Question: I have this page:
<URL>
In Chrome all is well but look as displayed in Firefox.

'''
<div class="social" style="float:right">
<div id="facebook"></div>
<div id="twitter"></div>
<div id="link"></div>
</div>
'''
'''
.pozitie{position: absolute;top: 200px;left: 39;color:#f9f9f9;"}
/* IMAGINI HOVER SOCIAL MEDIA */
#facebook {
background-image: url("http://placehold.it/26x26");
width:26px;
height:26px;
float:left;
margin-right:5px;
}
#facebook:hover {
background-image: url("http://placehold.it/26x26");
}
#link{
background-image: url("http://placehold.it/26x26");
width:26px;
height:26px;
float:left;
}
#link:hover {
background-image: url("http://placehold.it/26x26");
}
#twitter{
background-image: url("http://placehold.it/26x26");
width:26px;
height:26px;
float:left;
margin-right:5px;
}
#twitter:hover {
background-image: url("http://placehold.it/26x26");
}
'''
'''
<div class="social" style="float:right">
<div id="facebook"></div>
<div id="twitter"></div>
<div id="link"></div>
</div>
'''
I tried to clean the cache but nothing has changed.
Does anyone have any idea where this problem occurs?
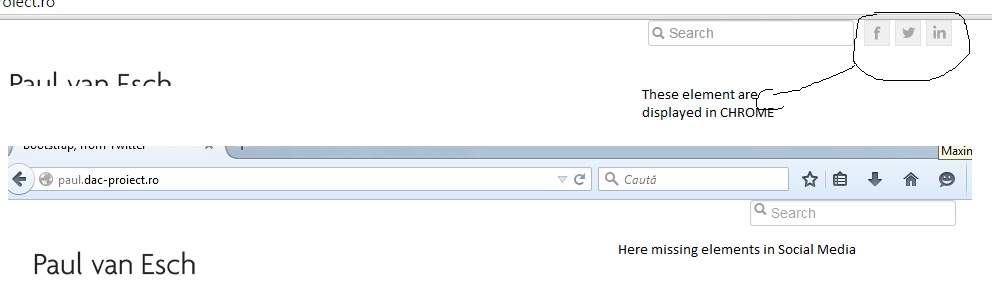
Answer: The issue is due to an extra '"' in the class '.pozitie' which is causing Firefox to ignore subsequent rules. Remove '"' and the rules should then take effect.
'''
.pozitie{position: absolute;top: 200px;left: 39;color:#f9f9f9;"}
/* IMAGINI HOVER SOCIAL MEDIA */
#facebook {
background-image: url("http://placehold.it/26x26");
width: 26px;
height: 26px;
float: left;
margin-right: 5px;
}
#facebook:hover {
background-image: url("http://placehold.it/26x26");
}
#link {
background-image: url("http://placehold.it/26x26");
width: 26px;
height: 26px;
float: left;
}
#link:hover {
background-image: url("http://placehold.it/26x26");
}
#twitter {
background-image: url("http://placehold.it/26x26");
width: 26px;
height: 26px;
float: left;
margin-right: 5px;
}
#twitter:hover {
background-image: url("http://placehold.it/26x26");
}
'''
'''
<div class="social" style="float:right">
<div id="facebook"></div>
<div id="twitter"></div>
<div id="link"></div>
</div>
'''
'''
/* IMAGINI HOVER SOCIAL MEDIA */
#facebook {
background-image: url("http://placehold.it/26x26");
width: 26px;
height: 26px;
float: left;
margin-right: 5px;
}
#facebook:hover {
background-image: url("http://placehold.it/26x26");
}
#link {
background-image: url("http://placehold.it/26x26");
width: 26px;
height: 26px;
float: left;
}
#link:hover {
background-image: url("http://placehold.it/26x26");
}
#twitter {
background-image: url("http://placehold.it/26x26");
width: 26px;
height: 26px;
float: left;
margin-right: 5px;
}
#twitter:hover {
background-image: url("http://placehold.it/26x26");
}
'''
'''
<div class="social" style="float:right">
<div id="facebook"></div>
<div id="twitter"></div>
<div id="link"></div>
</div>
'''
The W3C validator points to this line as an issue: <URL>